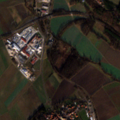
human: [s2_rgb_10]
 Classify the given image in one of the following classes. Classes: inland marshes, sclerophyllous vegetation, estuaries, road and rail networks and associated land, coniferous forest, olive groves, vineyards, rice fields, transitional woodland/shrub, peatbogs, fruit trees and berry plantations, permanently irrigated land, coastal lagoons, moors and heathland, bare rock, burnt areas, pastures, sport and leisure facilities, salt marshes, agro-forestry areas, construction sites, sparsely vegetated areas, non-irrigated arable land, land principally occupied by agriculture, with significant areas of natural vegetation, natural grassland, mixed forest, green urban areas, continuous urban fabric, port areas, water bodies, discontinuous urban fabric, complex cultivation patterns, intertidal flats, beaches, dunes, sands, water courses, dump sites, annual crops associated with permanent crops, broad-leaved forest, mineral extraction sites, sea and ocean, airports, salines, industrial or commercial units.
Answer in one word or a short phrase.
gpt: discontinuous urban fabric, non-irrigated arable land, land principally occupied by agriculture, with significant areas of natural vegetation